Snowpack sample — Buffalo Mountain, Silverthorne, Colorado, USA (1/25/25, 10:11 AM MST)
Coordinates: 39.6222, -106.1139
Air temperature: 22 °F
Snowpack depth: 110 cm
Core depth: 10 cm
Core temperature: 46.4 °F
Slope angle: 12°, slope face: 102°
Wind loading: high
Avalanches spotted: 0
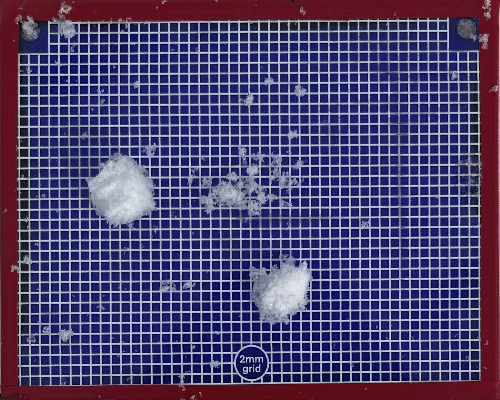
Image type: profile
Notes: No avalanches nearby, collected on the outskirts of a fire break 15 meters from the treeline, on way to Buffalo and Red Mountain